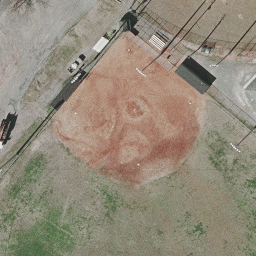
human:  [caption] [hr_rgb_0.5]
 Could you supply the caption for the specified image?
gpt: It is a small old baseball diamond .

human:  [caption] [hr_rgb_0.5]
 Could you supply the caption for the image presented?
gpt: This is a old baseball diamond .

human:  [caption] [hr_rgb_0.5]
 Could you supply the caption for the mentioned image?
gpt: It is a small baseball diamond with sand and grass .

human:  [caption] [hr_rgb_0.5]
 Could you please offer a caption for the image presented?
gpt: This is a old baseball diamond .

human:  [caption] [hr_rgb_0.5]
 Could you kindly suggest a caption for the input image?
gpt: This is a old baseball diamond .